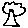
Label: tree